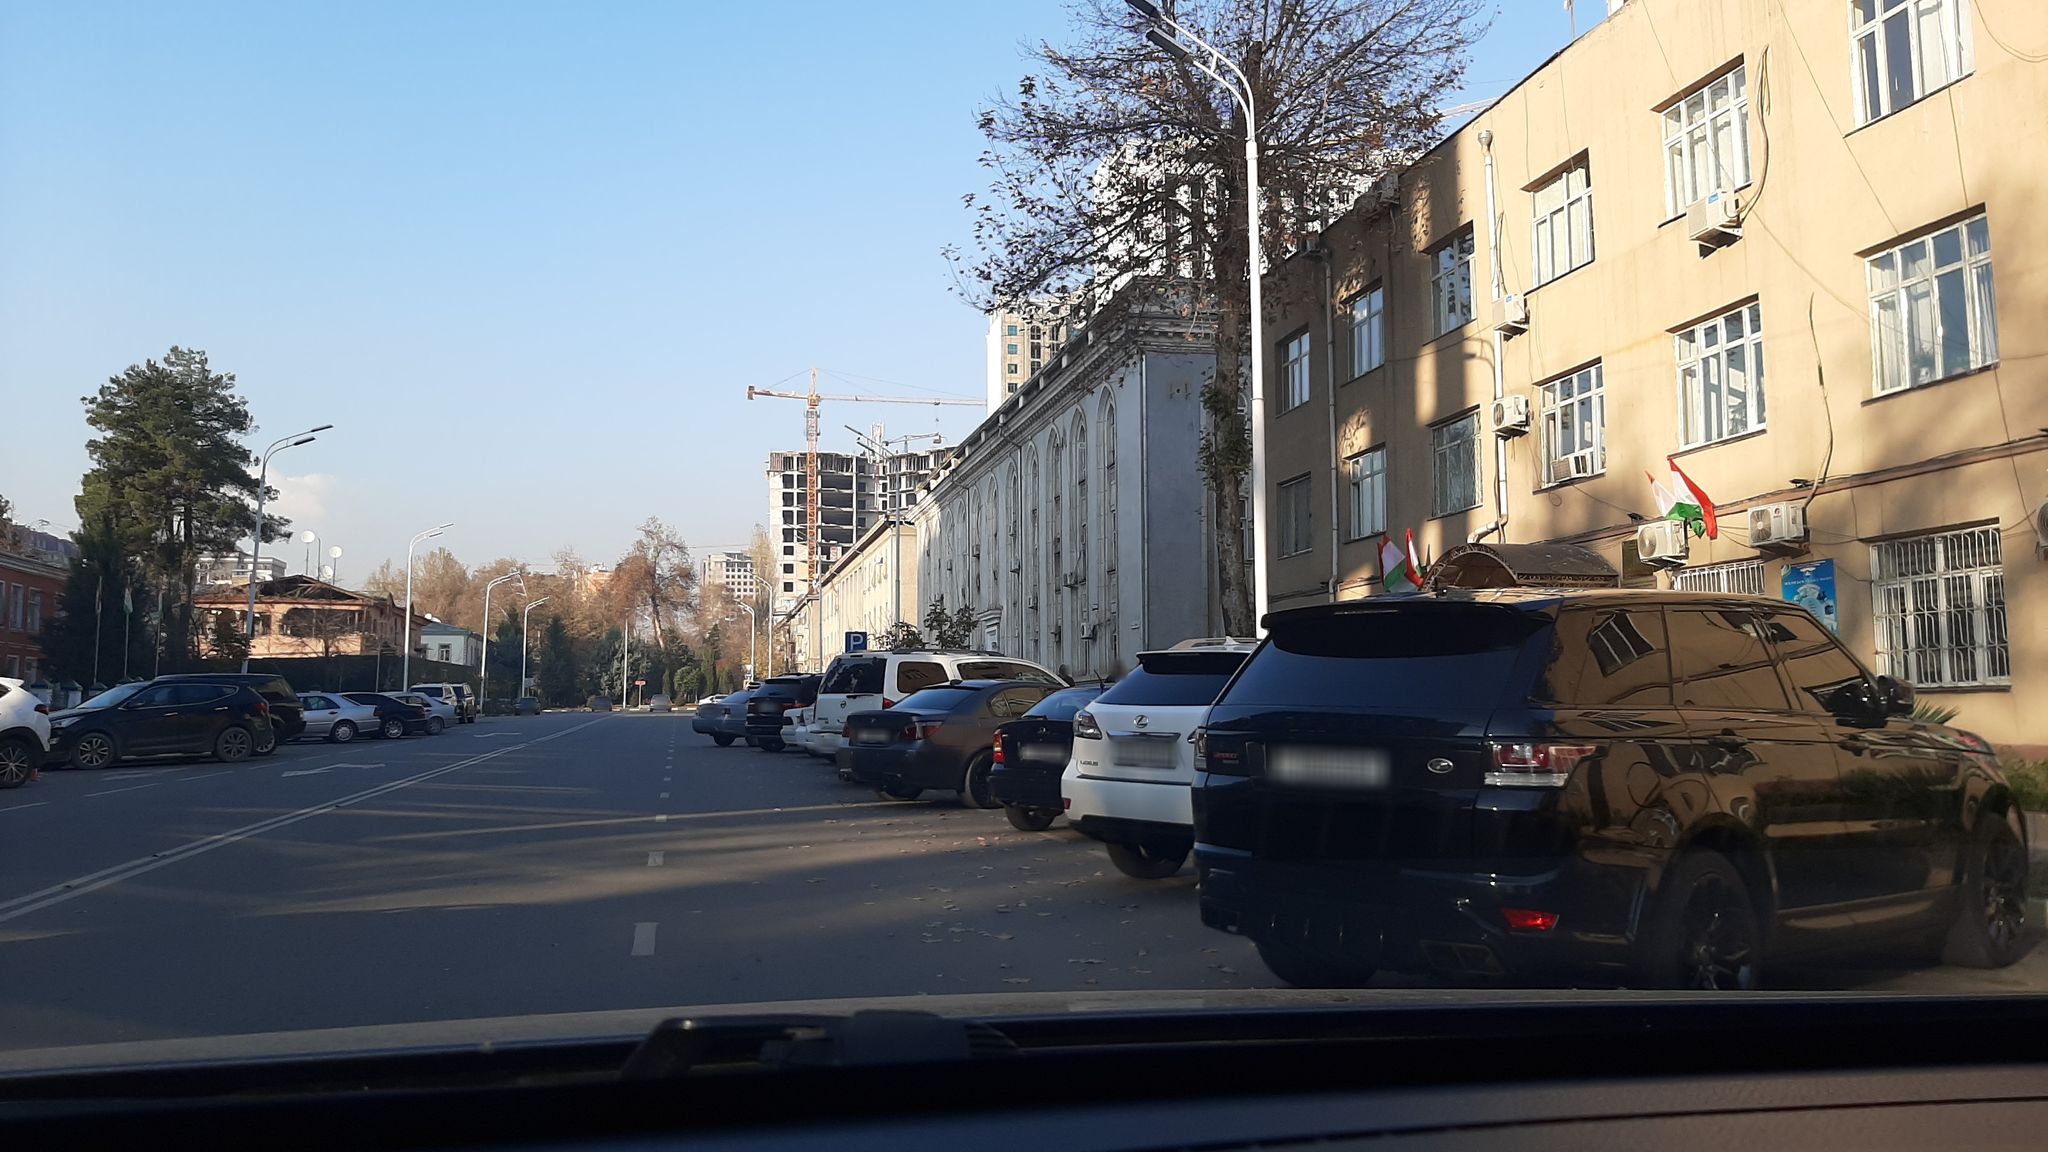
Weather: clear
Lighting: day
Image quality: good
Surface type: driving surface
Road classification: residential
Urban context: urban centre
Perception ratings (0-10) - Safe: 1.29, Lively: 7.77, Beautiful: 3.3, Boring: 4.51, Depressing: 5.52, Wealthy: 3.83